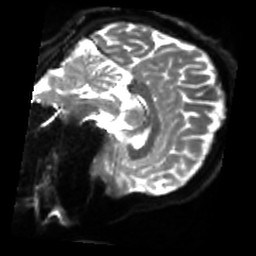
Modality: sbref
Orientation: sagittal
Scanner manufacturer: siemens
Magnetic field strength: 3 T
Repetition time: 4 s
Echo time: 0.0594 s